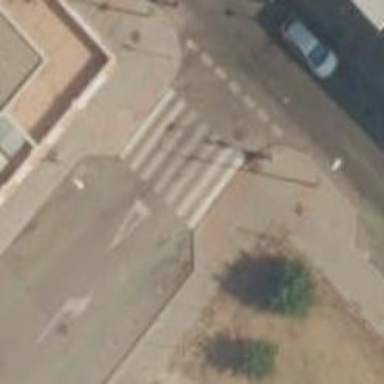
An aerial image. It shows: Uncontrolled zebra crossing on the road.